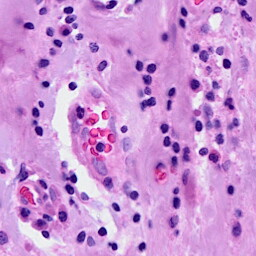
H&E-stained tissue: Breast